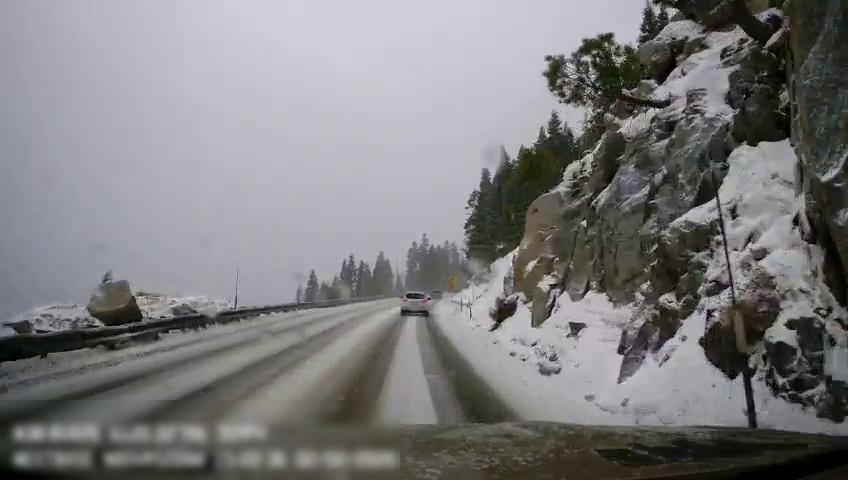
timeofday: Day
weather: Snowy
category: Drivable Space
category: Vehicles | SUV
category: Vehicles | Car
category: Traffic | Signs